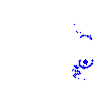
Particle: pion